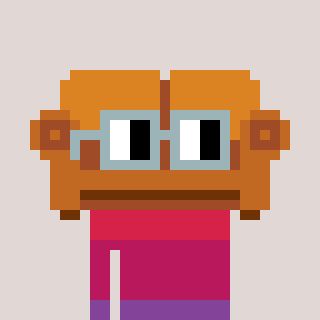
a pixel art character with square dark gray glasses, a couch-shaped head and a slimegreen-colored body on a warm background